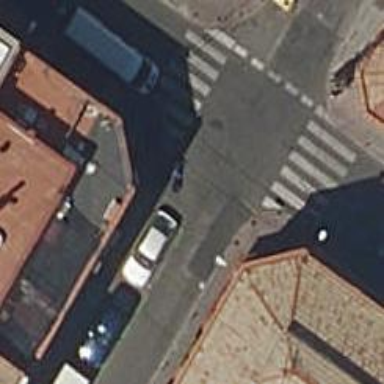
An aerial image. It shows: Unmarked crossing on the road.